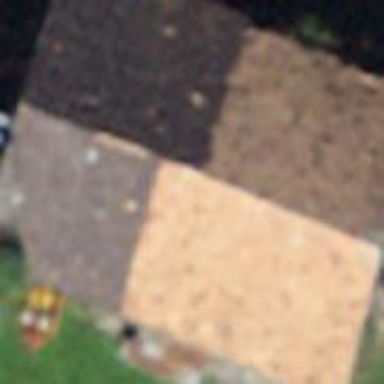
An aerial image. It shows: Rural barn.